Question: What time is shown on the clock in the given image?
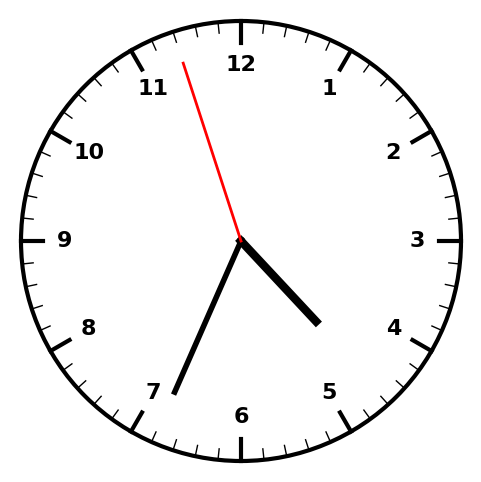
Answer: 04:33:57